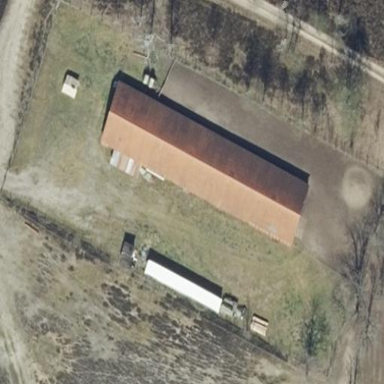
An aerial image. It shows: Fence around farmyard.